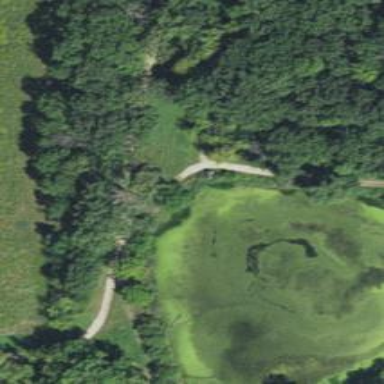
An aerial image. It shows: Bridleway.